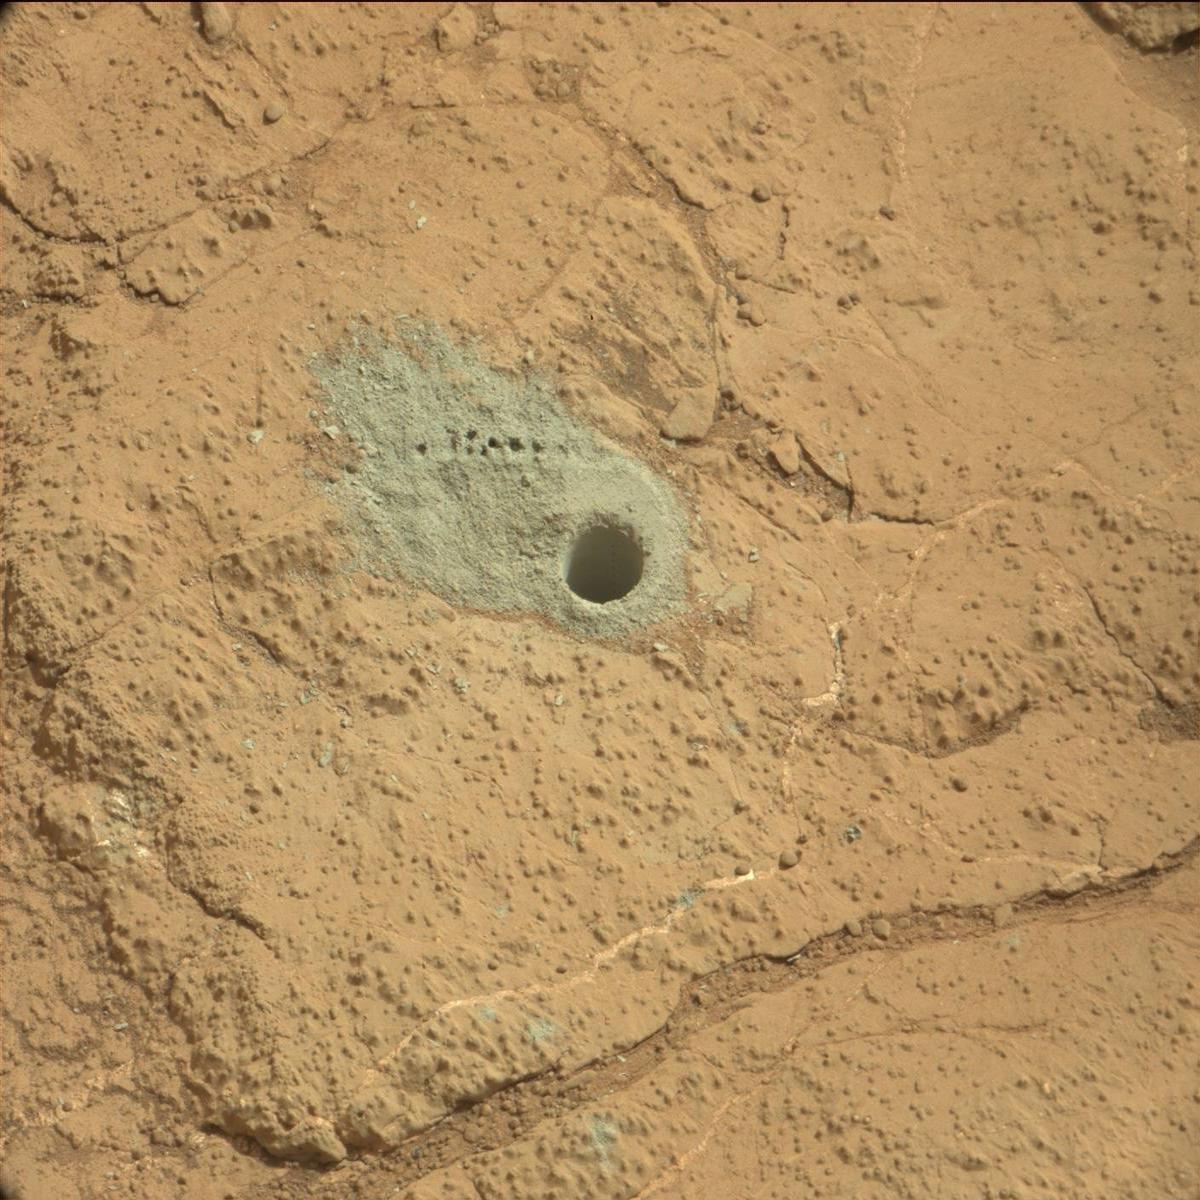
Terrain classes present: Bedrock, Hole, Rock, Sand / Soil